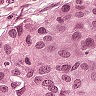
Metastatic tissue present: yes